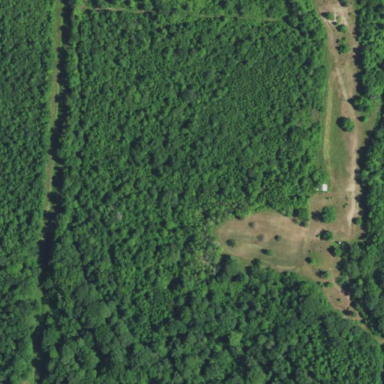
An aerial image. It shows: Beautiful woodland area.